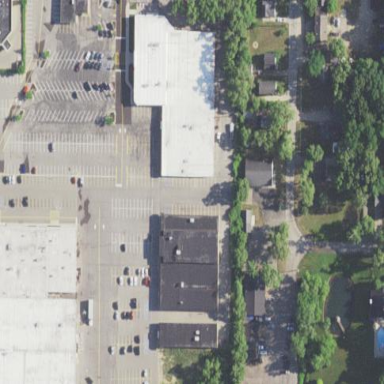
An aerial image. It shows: Retail area.